Question: I'm new to WPF, and trying to get an idea of just how much slower it might be. I started a new WPF app, in Visual Studio 2010 (.NET 4), and created this XAML:
'''
<Window x:Class="CalendarTest1.MainWindow"
xmlns="http://schemas.microsoft.com/winfx/2006/xaml/presentation"
xmlns:x="http://schemas.microsoft.com/winfx/2006/xaml"
Title="MainWindow" Height="800" Width="1000">
<WrapPanel>
<Calendar />
<Calendar />
<Calendar />
...repeats for a total of 25 calendar objects...
</WrapPanel>
</Window>
'''
When I run my application, in the IDE or not, it takes 5 seconds for the window to open. Once open, it redraws quickly (as I resize it) and everything seems snappy.
My PC isn't the fastest: AMD Dual Core 2.3GHz, 2GB RAM, XP 32-bit OS, on-board video.
I can place 25 buttons, instead of Calendars, and that loads in less than 1 second.
I'm trying to create something like the little month calendars in the day view in the MS Outlook calendar, like this:

So I was thinking I could use a WrapPanel and add/remove Calendar controls as it resizes. I might not need 25, but even with 9 or 12 it is slower than I would think (I have a legacy Win32 app that displays 18 calendars like this in less than 1 second).
Is the Calendar control slow because of a certain design -- either a bad design, or just not designed for this usage, or is it just slow because it is trying to display a lot of data/controls/info?
If I go to the trouble to create my own control, assuming I use a good design (general ideas welcome), can it be a lot faster, or is this just "typical" for WPF?
Is there something I can do to make the default Calendar control faster for this usage?
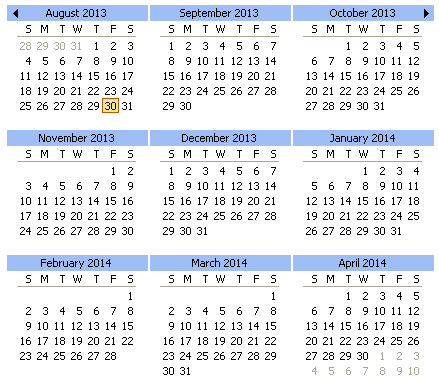
Answer: Not an answer per se, but adding this to 'Window.Resources' reduced the load time 50% in my machine (which is now under 1 second for 25 calendars)
'''
<Window.Resources>
<Style TargetType="CalendarDayButton">
<Setter Property="Template">
<Setter.Value>
<ControlTemplate TargetType="CalendarDayButton">
<ContentPresenter ContentSource="Content" Margin="2"/>
</ControlTemplate>
</Setter.Value>
</Setter>
</Style>
<Style TargetType="Calendar">
<Setter Property="CalendarDayButtonStyle" Value="{StaticResource {x:Type CalendarDayButton}}"/>
</Style>
</Window.Resources>
'''
This visual change does not affect the control's functionality. All the Calendar's Day items are still 'Selectable', and you can bind the 'Calendar.SelectedDate' property.
There's just no visual indication that an item is selected, therefore clicking on the days seems to do nothing.
Just add this to your ControlTemplate:
'''
<ControlTemplate TargetType="CalendarDayButton">
<ContentPresenter ContentSource="Content" Margin="2"/>
<ControlTemplate.Triggers>
<!-- Set The FontWeight to "Bold" when Selected -->
<Trigger Property="IsSelected" Value="True">
<Setter Property="FontWeight" Value="Bold"/>
</Trigger>
</ControlTemplate.Triggers>
</ControlTemplate>
'''
You can play around with this 'ControlTemplate' and its 'Triggers' to add visual effects. Though keep in mind the more complex the template, the longer it will take to load.